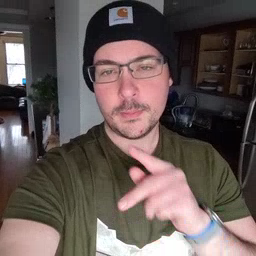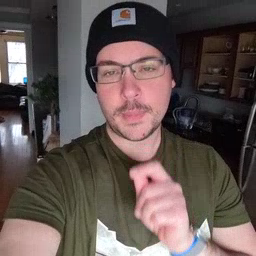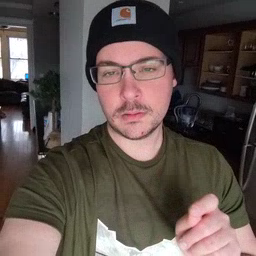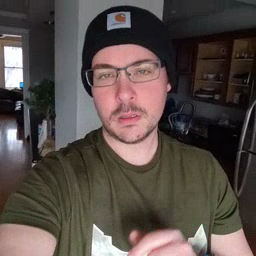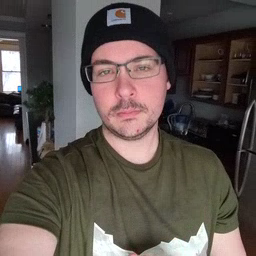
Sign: pencil